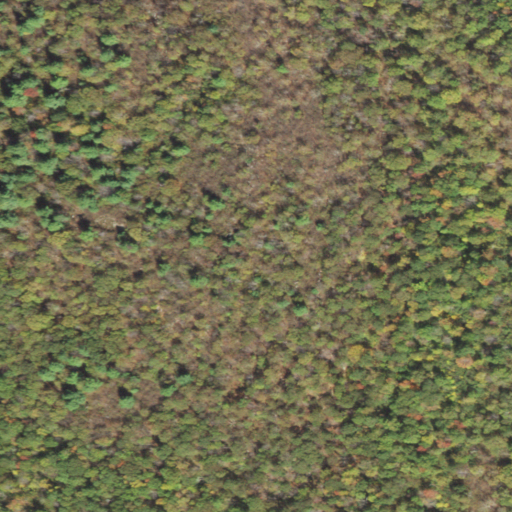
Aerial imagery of mountain in Pennsylvania named West Hill containing deciduous forest and mixed forest